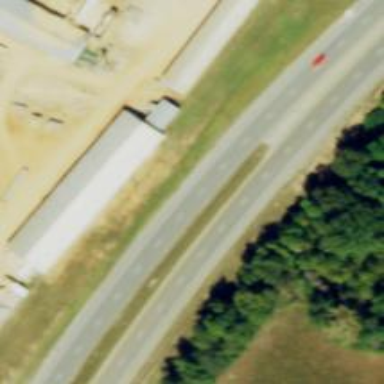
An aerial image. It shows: Asphalt road classified as trunk highway.